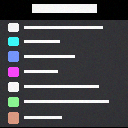
Screen state: on